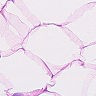
Metastatic tissue present: no